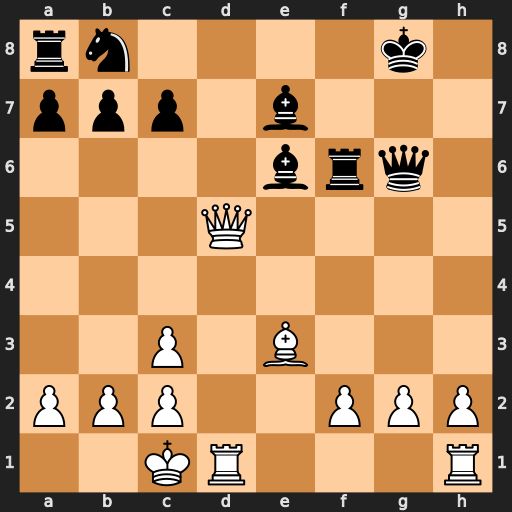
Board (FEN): rn4k1/ppp1b3/4brq1/3Q4/8/2P1B3/PPP2PPP/2KR3R
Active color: w
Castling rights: -
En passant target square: -
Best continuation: Qxb7 Rf8 Qxa8